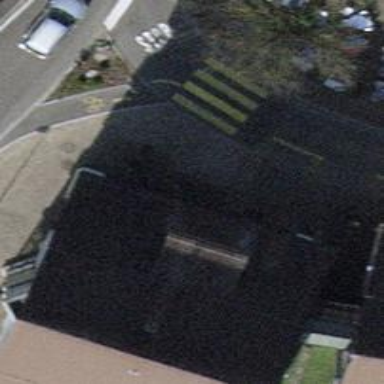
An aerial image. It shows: Bicycle parking area.